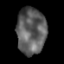
Tissue: lung
Cell type: Myeloid cells
Senescence score: 0.2214
Nuclear area (px): 1341
Mean DAPI intensity: 93.609